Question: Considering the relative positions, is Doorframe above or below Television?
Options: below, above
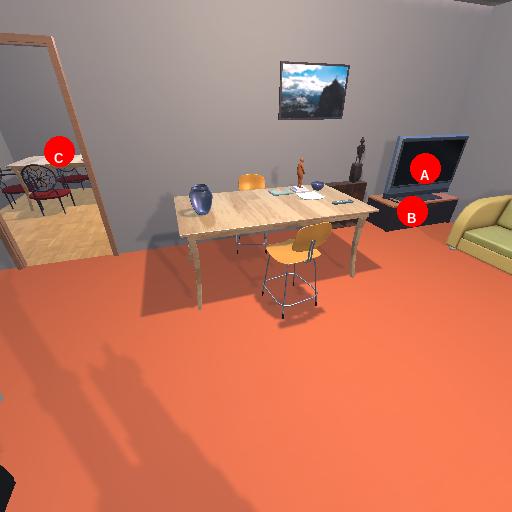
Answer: below